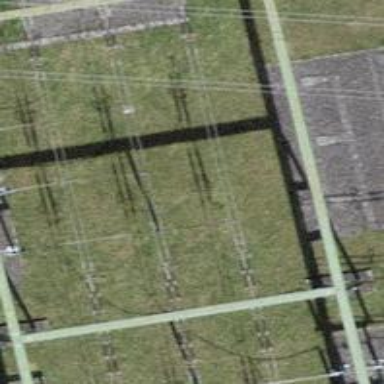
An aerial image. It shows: Power line with 3 cables. It uses busbar.